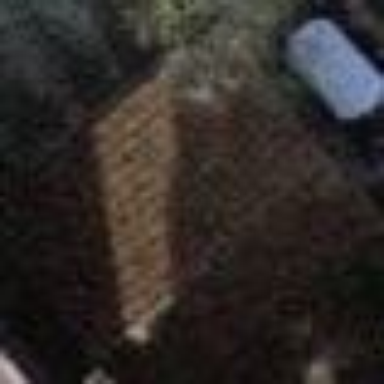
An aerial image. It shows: Carport building.